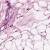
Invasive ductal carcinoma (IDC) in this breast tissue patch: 0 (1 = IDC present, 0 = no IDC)